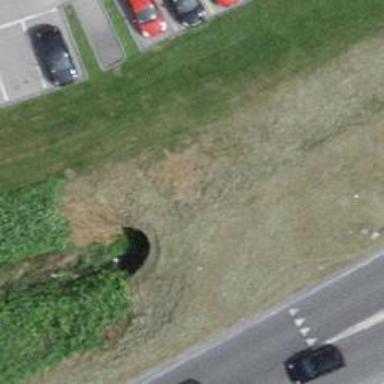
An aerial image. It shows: Culvert tunnel passing through ditch.